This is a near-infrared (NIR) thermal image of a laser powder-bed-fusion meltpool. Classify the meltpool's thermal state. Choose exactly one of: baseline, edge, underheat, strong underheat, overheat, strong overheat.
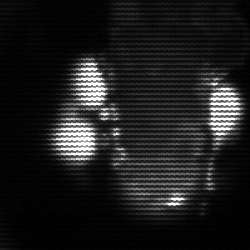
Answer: strong underheat